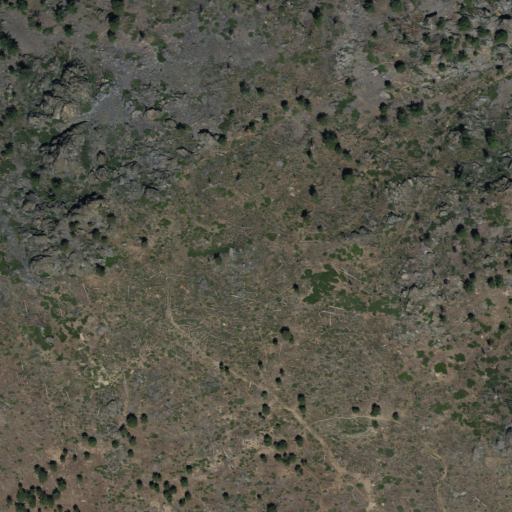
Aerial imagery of mountain in California named Inspiration Point containing shrub and evergreen forest